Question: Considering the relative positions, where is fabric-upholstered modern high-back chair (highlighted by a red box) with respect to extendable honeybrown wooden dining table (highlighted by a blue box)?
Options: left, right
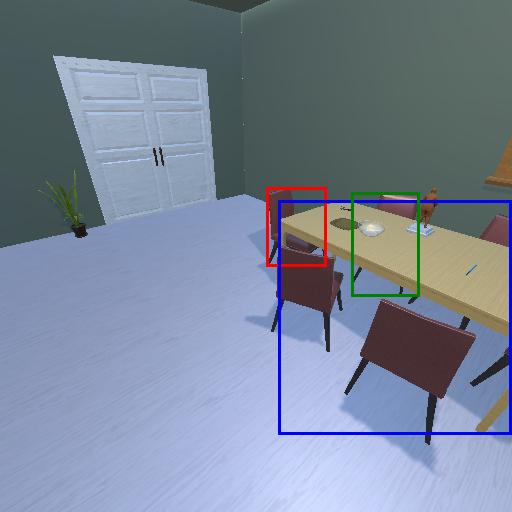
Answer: left